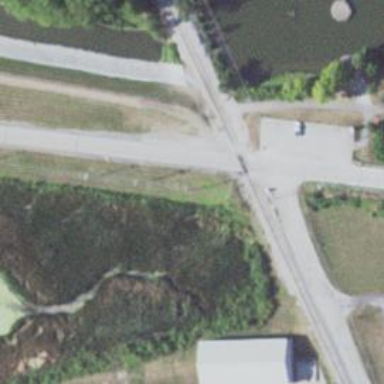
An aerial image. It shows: Railway crossing.